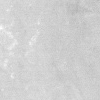
Atmospheric dust classification: not_dusty